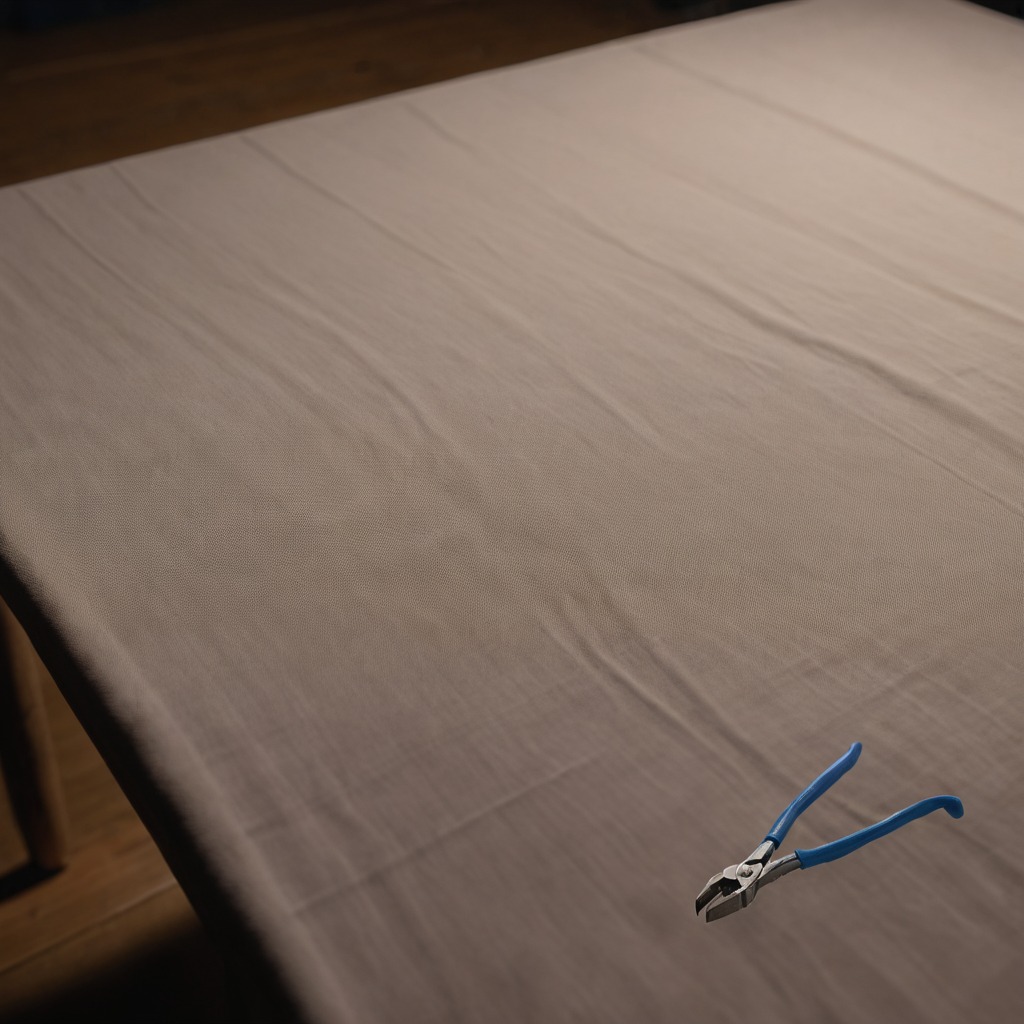
A plier is lying on the wooden table.